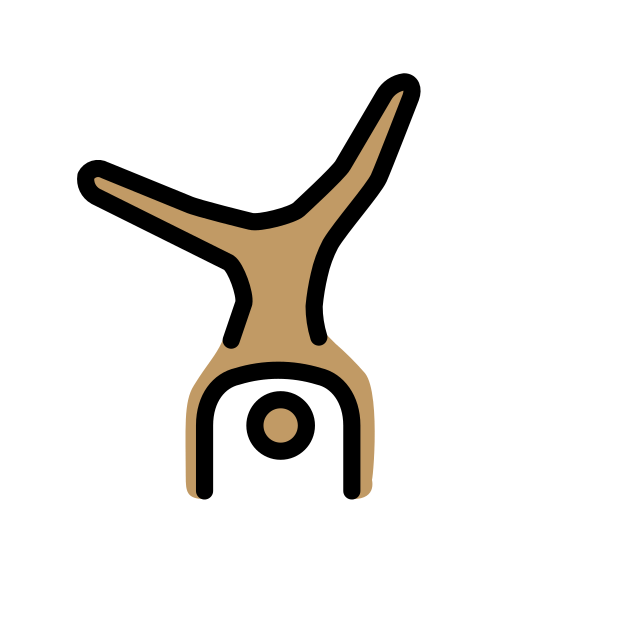
man cartwheeling: medium skin tone